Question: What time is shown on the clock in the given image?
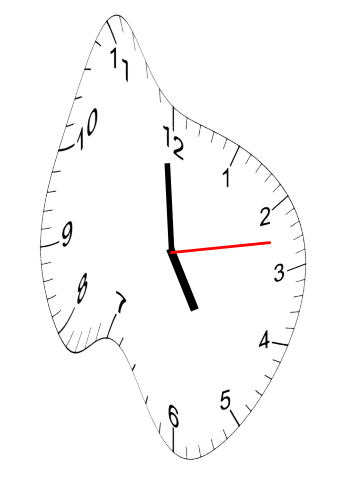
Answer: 04:59:13